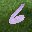
Label: 6